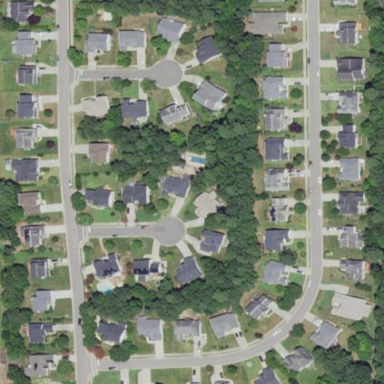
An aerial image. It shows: Residential area within neighborhood.